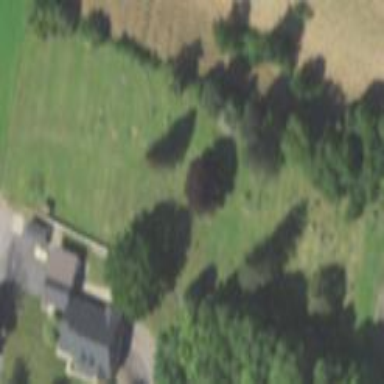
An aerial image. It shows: Cemetery.